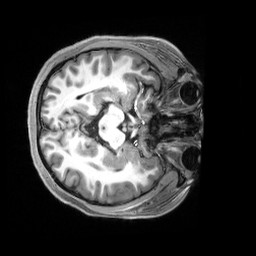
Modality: T1w
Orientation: axial
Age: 24
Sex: female
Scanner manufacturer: siemens
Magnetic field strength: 3 T
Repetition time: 2.5 s
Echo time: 0.00222 s